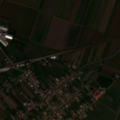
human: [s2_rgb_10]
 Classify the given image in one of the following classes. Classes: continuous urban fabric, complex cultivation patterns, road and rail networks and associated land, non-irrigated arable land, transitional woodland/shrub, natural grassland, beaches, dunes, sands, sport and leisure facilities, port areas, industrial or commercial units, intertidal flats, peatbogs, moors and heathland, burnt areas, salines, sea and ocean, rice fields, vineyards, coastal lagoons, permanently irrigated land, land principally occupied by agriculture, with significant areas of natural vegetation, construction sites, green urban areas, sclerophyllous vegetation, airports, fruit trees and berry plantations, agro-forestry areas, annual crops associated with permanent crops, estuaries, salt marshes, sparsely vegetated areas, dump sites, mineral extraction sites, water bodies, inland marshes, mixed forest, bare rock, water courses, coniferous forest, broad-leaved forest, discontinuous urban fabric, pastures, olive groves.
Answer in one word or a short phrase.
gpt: discontinuous urban fabric, industrial or commercial units, non-irrigated arable land, pastures, complex cultivation patterns